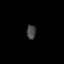
Tissue: skin
Cell type: Others
Senescence score: 0.7996
Nuclear area (px): 126
Mean DAPI intensity: 68.437